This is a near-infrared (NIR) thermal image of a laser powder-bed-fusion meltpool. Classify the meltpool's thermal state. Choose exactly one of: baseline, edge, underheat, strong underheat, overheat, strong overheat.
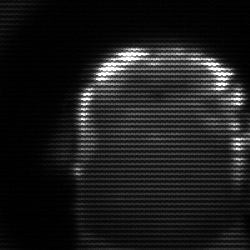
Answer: baseline